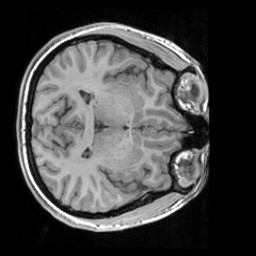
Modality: T1w
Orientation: axial
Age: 25
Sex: female
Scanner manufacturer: siemens
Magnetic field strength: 3 T
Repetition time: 1.63 s
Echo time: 0.00311 s